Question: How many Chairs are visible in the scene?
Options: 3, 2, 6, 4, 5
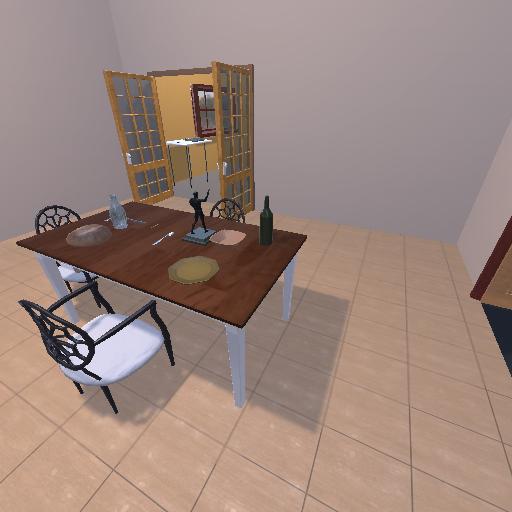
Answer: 3